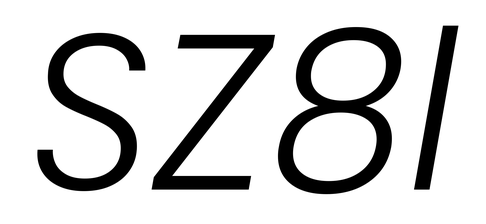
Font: Poppins-LightItalic